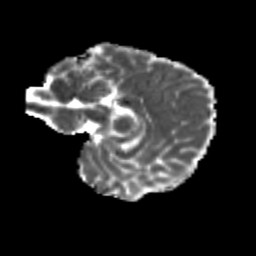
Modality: MD
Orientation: sagittal
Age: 11
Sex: female
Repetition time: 9.512 s
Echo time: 0.089 s